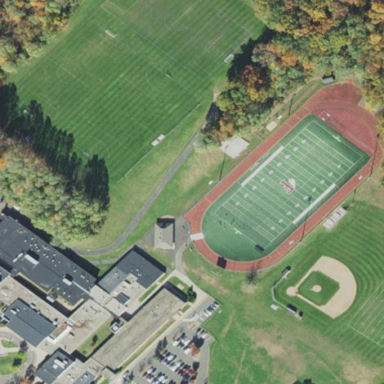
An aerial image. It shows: American football pitch with artificial turf.